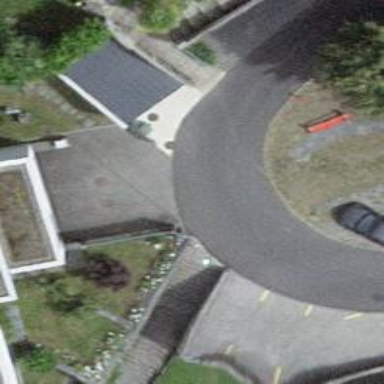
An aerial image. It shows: Road with steps.